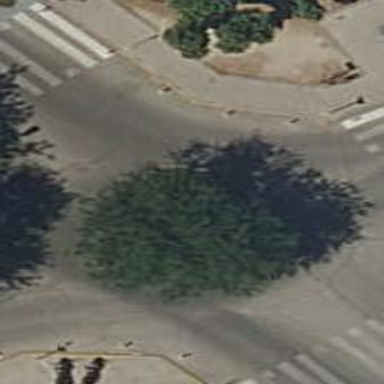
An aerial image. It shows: Mini roundabout on the road.